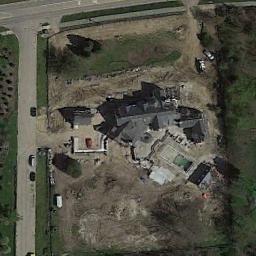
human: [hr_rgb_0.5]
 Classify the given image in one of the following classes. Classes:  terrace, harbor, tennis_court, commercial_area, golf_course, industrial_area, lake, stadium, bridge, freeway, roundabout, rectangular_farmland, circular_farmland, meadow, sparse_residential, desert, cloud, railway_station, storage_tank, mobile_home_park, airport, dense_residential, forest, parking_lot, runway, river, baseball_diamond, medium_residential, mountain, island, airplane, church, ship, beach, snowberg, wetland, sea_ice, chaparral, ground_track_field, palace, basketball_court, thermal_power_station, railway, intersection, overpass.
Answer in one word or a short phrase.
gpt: sparse_residential